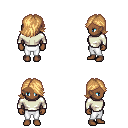
a pixel art fantasy rpg character, female body template, human, dark skin, white long-sleeve shirt, white pants, light blonde swoop hairstyle, four views (front, back, left, right), 2x2 character sprite sheet, small pixel art, hard edges, no anti-aliasing